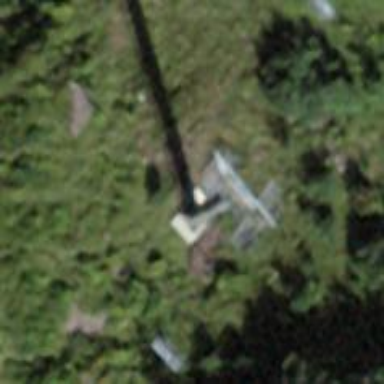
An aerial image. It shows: Pylon used for aerialway.